Current action and preconditions to check: trajectory_clear

Your task: For each precondition in the list above, predict whether it will hold at this action.

Consider the current scene as observed from the mobile robot's camera, and analyze the predicted future states of all dynamic agents (e.g., people, animals, vehicles, or any moving entities) within the NEXT SECOND.

IMPORTANT: Only answer "very likely" if you are absolutely certain—based on strong, clear evidence—that a dynamic agent will violate the precondition in the predicted future state. Do NOT answer "very likely" for unlikely, ambiguous, or low-probability risks.

Ask yourself for each precondition: Is there a high probability, with clear and convincing evidence, that the predicted future states of any dynamic agent will interfere with the predicted future state of the currently executing action within the NEXT SECOND, causing that precondition to fail?

Assess the risk level based on these predictions. Use "likely" or "very likely" if motions create a clear risk of interference.

Use "neutral" or "improbable" if agents are nearby but their predicted paths are clearly diverging or non-conflicting.

Failure Risk Categories: "very improbable", "improbable", "neutral", "likely", "very likely"

Answer Format: Output ONLY the probability_of_failure value from these categories: "very improbable", "improbable", "neutral", "likely", "very likely"

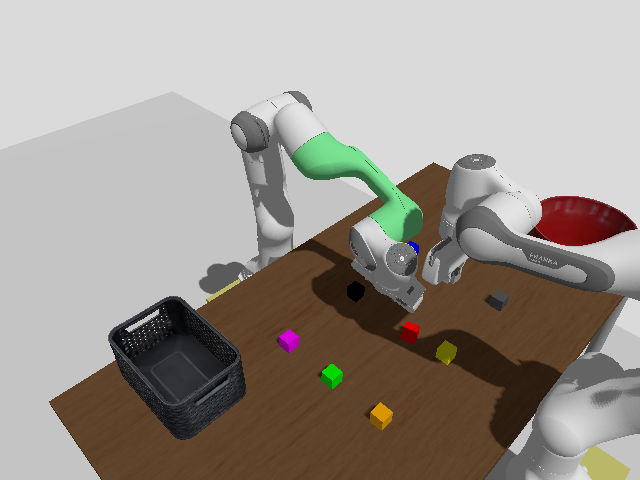

Answer: improbable